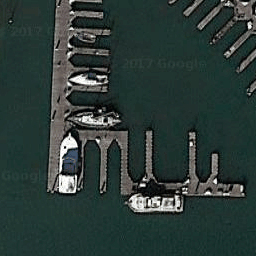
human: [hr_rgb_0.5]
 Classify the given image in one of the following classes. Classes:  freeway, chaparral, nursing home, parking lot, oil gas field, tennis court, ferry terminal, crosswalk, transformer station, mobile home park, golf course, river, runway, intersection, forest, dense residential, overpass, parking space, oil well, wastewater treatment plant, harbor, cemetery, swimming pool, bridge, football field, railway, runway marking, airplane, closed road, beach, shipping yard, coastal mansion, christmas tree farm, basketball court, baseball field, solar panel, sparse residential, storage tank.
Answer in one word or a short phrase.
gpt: harbor